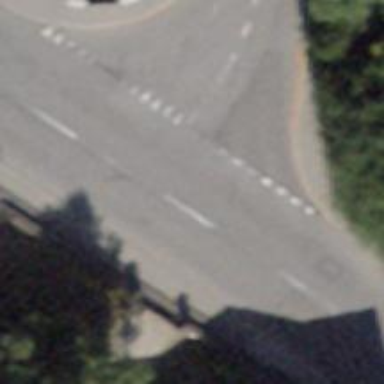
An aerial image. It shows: Road with "give way" sign.